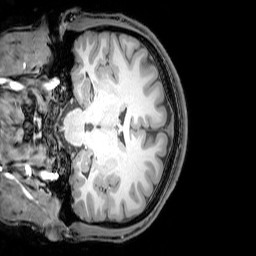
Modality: T1w
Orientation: coronal
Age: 21
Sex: male
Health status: healthy
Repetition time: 0.081 s
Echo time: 0.037 s